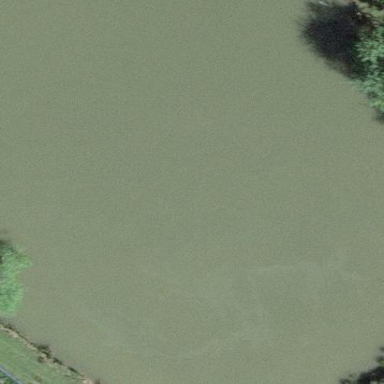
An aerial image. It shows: Serene pond surrounded by nature.